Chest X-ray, PA view. Patient: 68 years old, sex F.
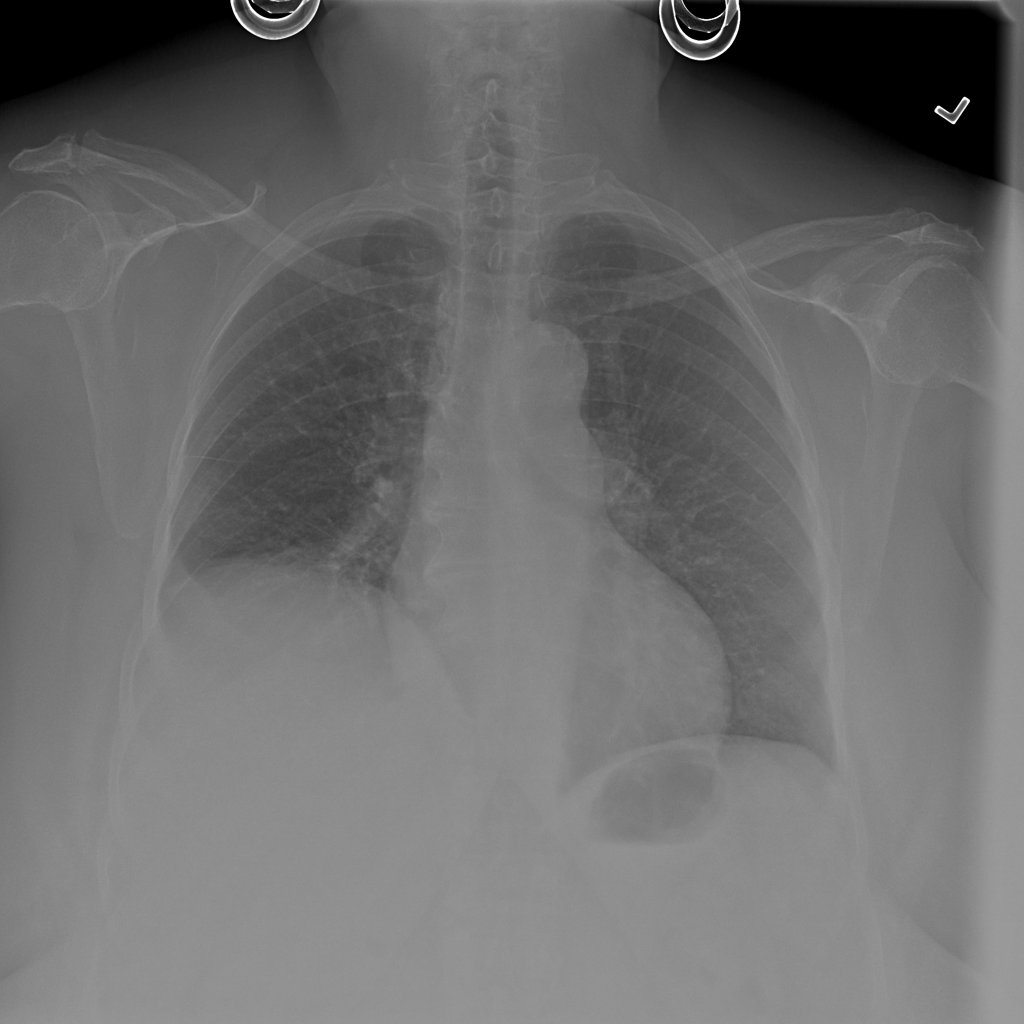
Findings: No Finding